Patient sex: M
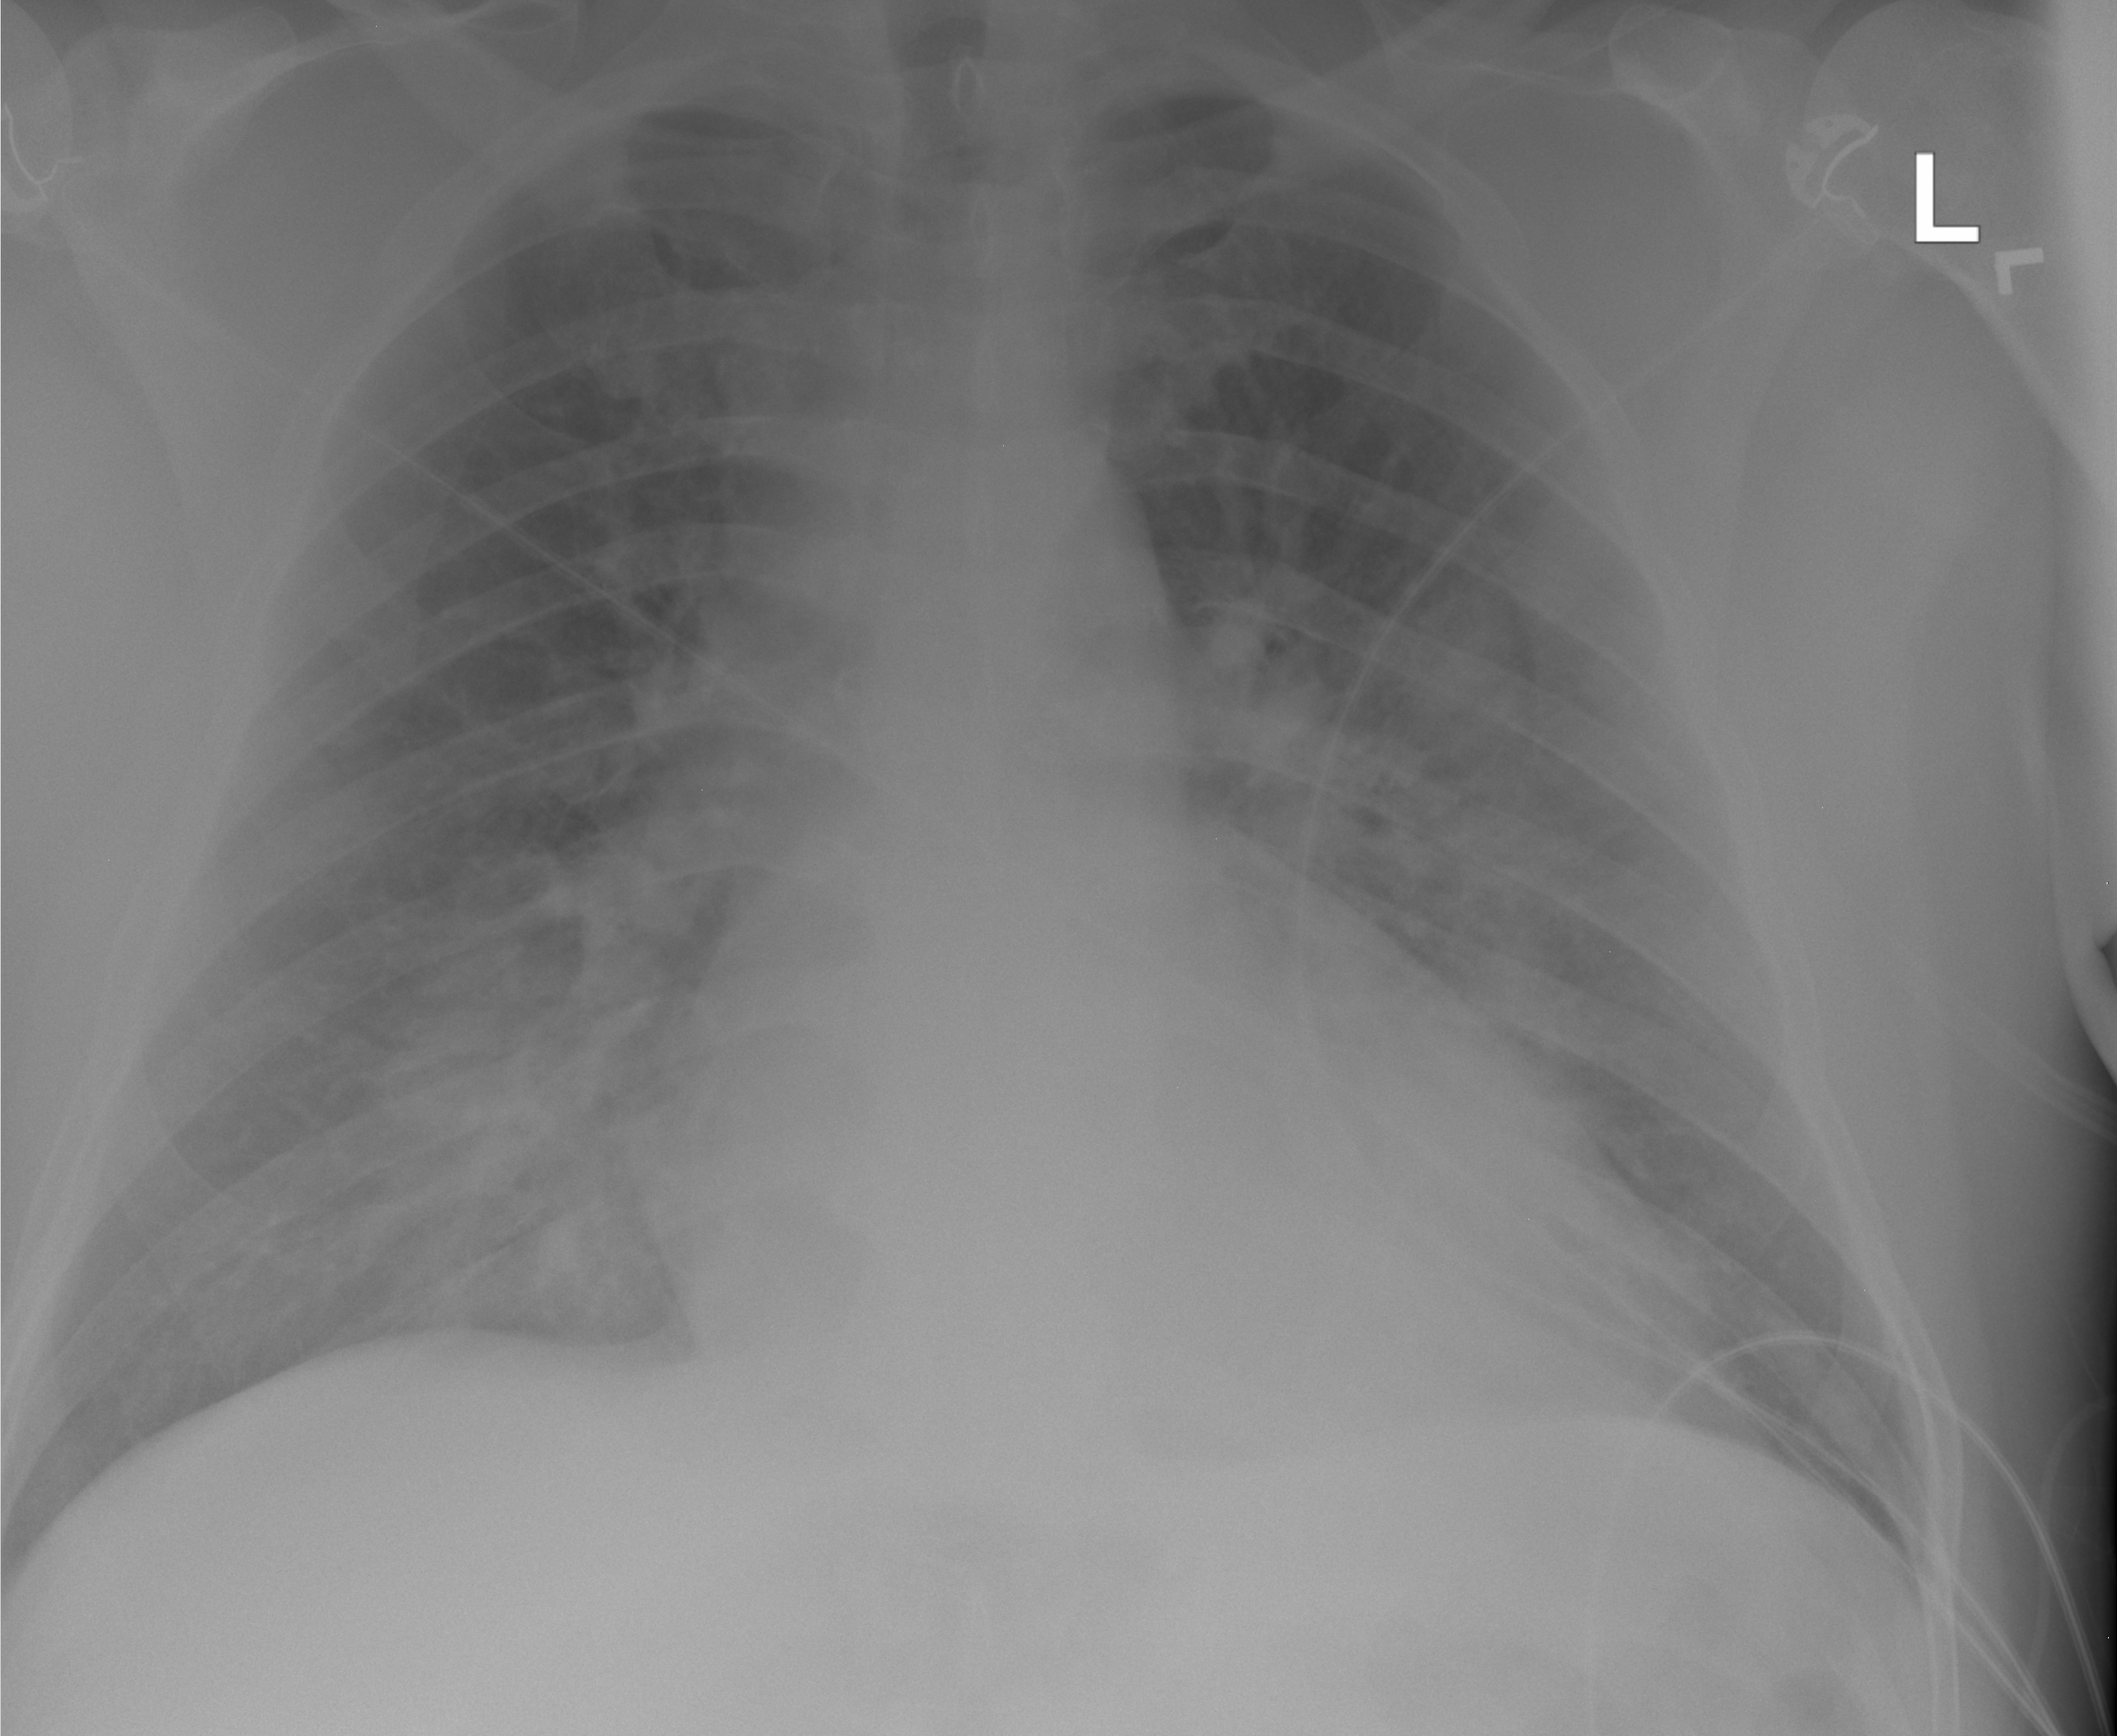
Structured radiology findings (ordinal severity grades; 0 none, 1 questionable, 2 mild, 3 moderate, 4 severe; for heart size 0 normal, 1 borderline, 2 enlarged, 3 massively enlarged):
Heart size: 0
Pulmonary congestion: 2
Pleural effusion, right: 0
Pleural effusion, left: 0
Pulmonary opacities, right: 2
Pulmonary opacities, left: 2
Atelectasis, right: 0
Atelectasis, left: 0